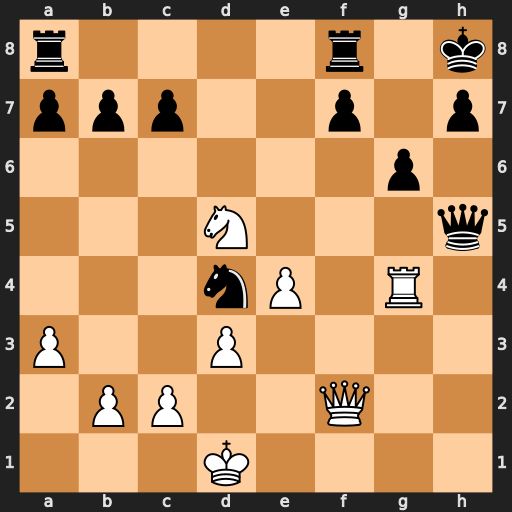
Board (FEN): r4r1k/ppp2p1p/6p1/3N3q/3nP1R1/P2P4/1PP2Q2/3K4
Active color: w
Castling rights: -
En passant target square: -
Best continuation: Qf6+ Kg8 Ne7#